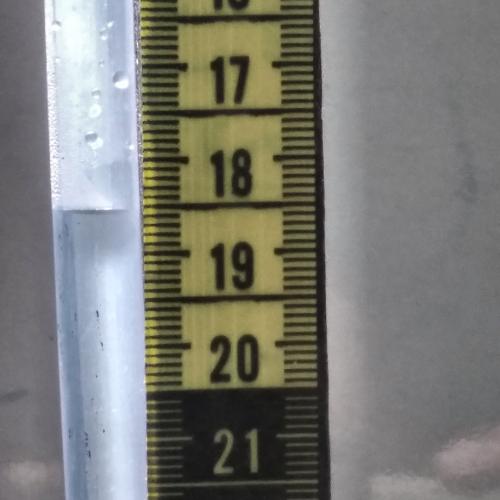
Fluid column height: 18.6 cm